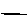
Label: line